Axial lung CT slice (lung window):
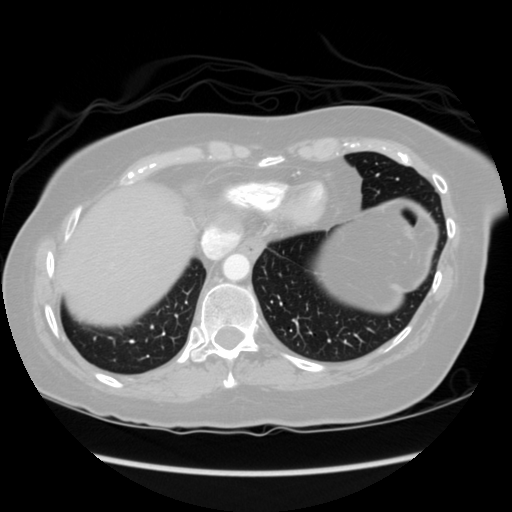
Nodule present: no